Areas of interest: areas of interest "Sport and cultural"
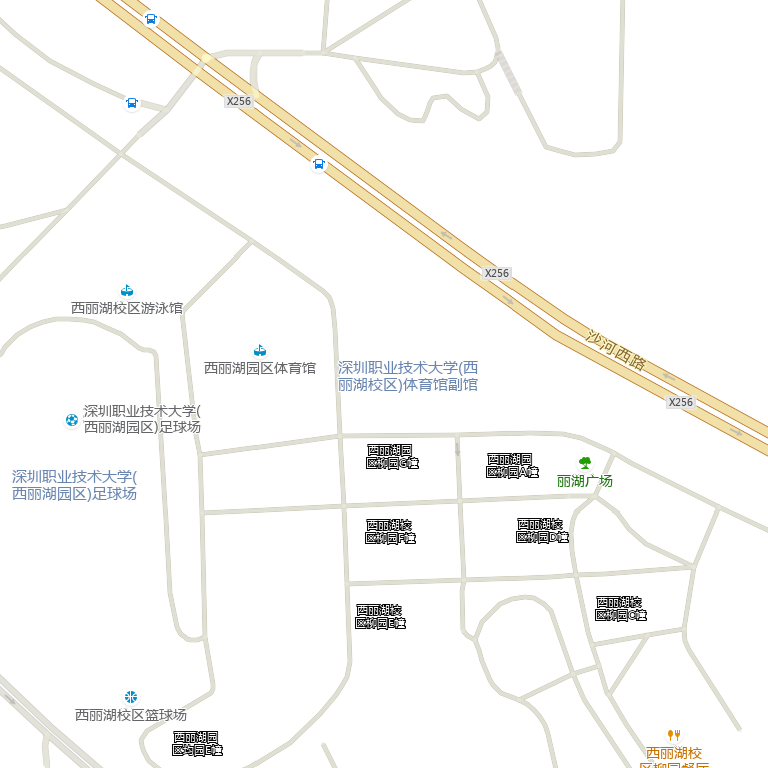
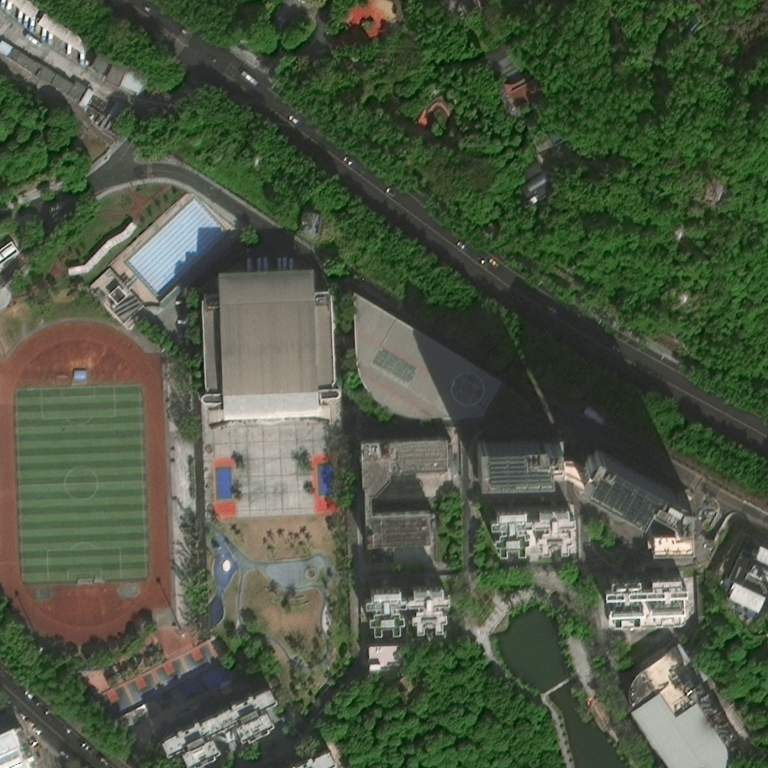